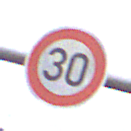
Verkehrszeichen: Geschwindigkeit30
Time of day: Midday
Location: Outdoor (Nature)
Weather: Overcast
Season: NotSpecified
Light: Natural